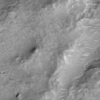
Label: not_dusty